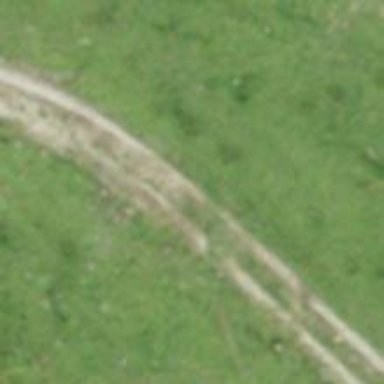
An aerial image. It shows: Unpaved track with grade2 surface.